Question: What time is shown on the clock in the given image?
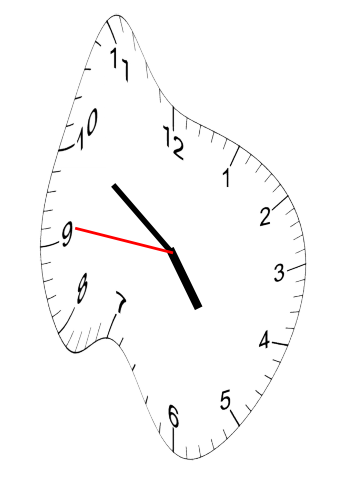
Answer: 04:50:46